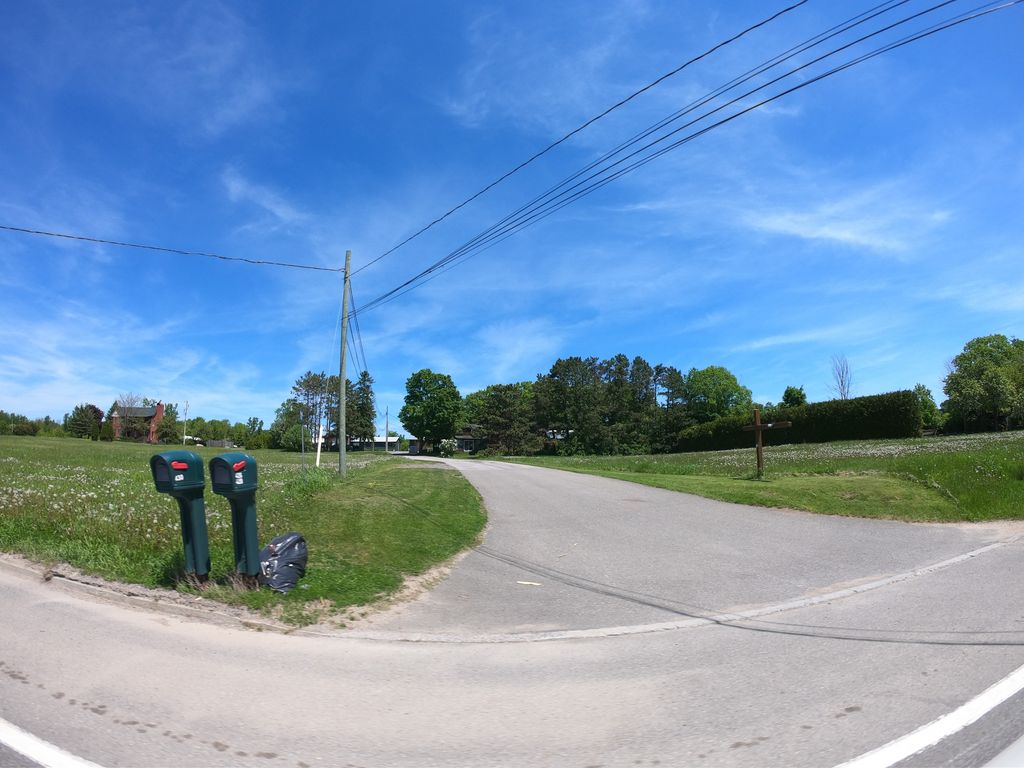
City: ottawa-gatineau